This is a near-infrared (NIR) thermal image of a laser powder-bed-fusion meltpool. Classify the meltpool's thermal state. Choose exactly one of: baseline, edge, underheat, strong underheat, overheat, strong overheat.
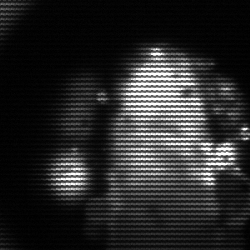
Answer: strong underheat